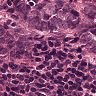
Metastatic tissue present: yes